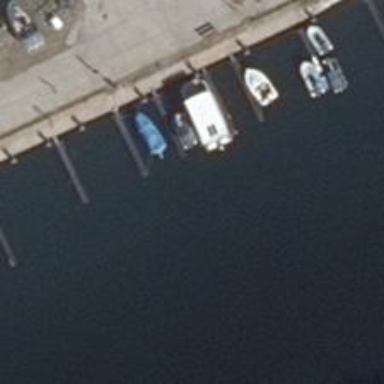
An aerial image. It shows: Man-made pier.